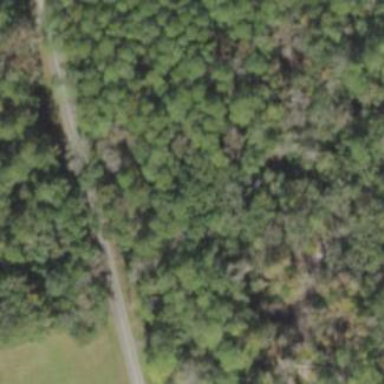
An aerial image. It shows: Mixed woodland area with various types of leaves.